Question: It is required to place a number of queens so that there is a queen in each row and column. Find the number of different placements of queens that satisfy the constraint that queens cannot attack each other. Now that some queens have been placed in the existing picture, how many different combinations of placements are there for the remaining queens?
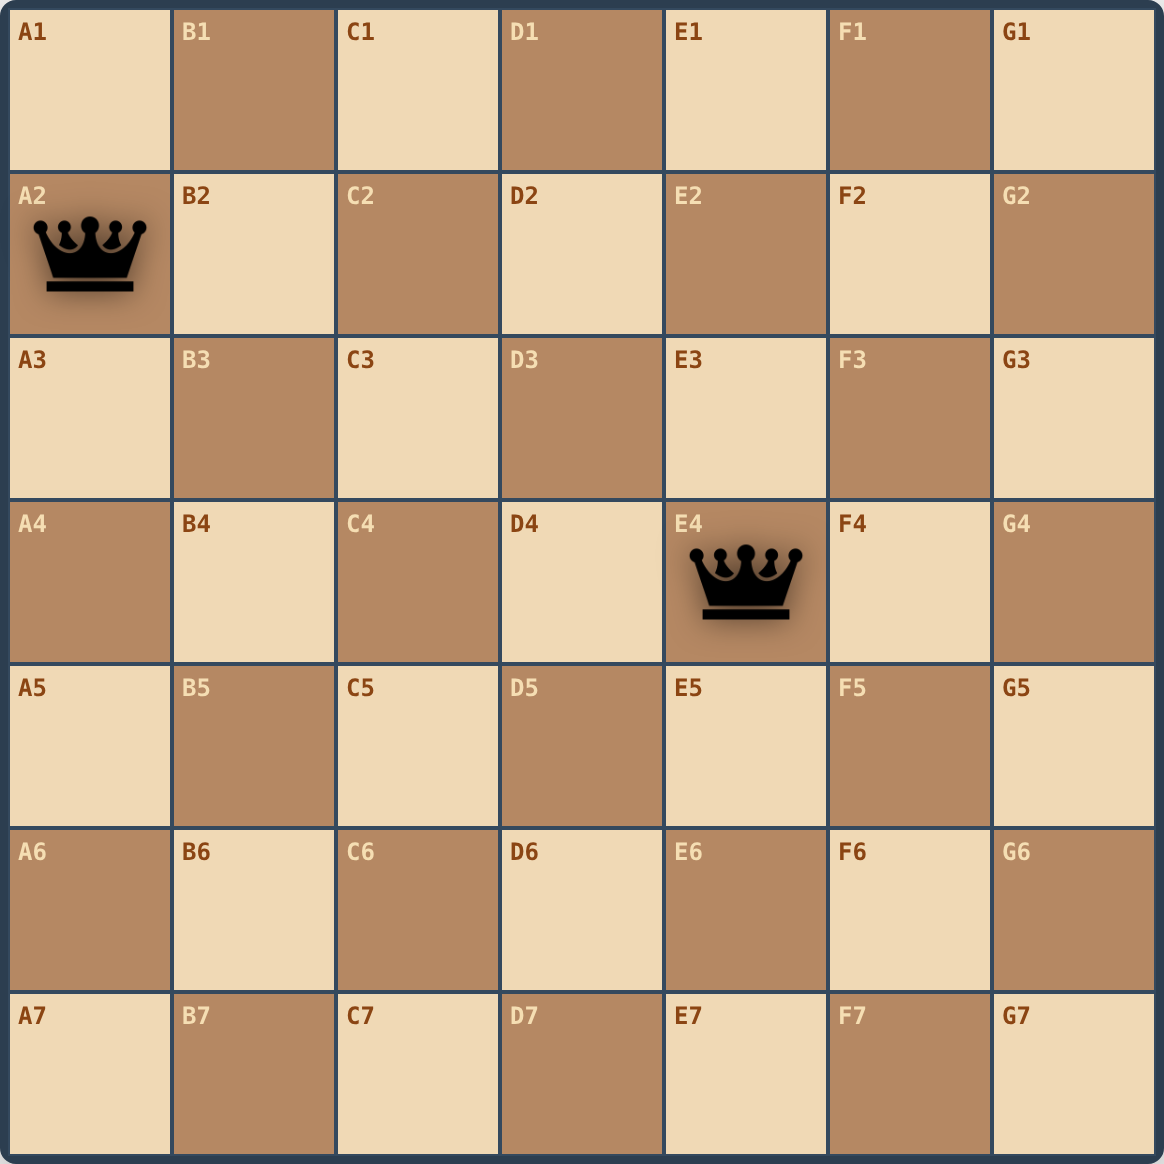
Answer: 1